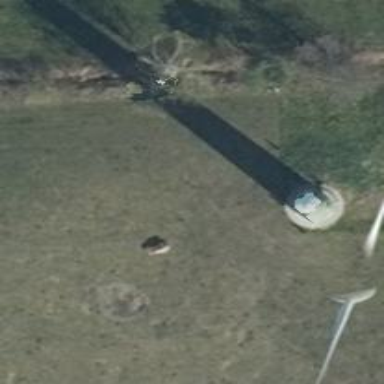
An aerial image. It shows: Wind generator powered by wind turbine.